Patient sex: M
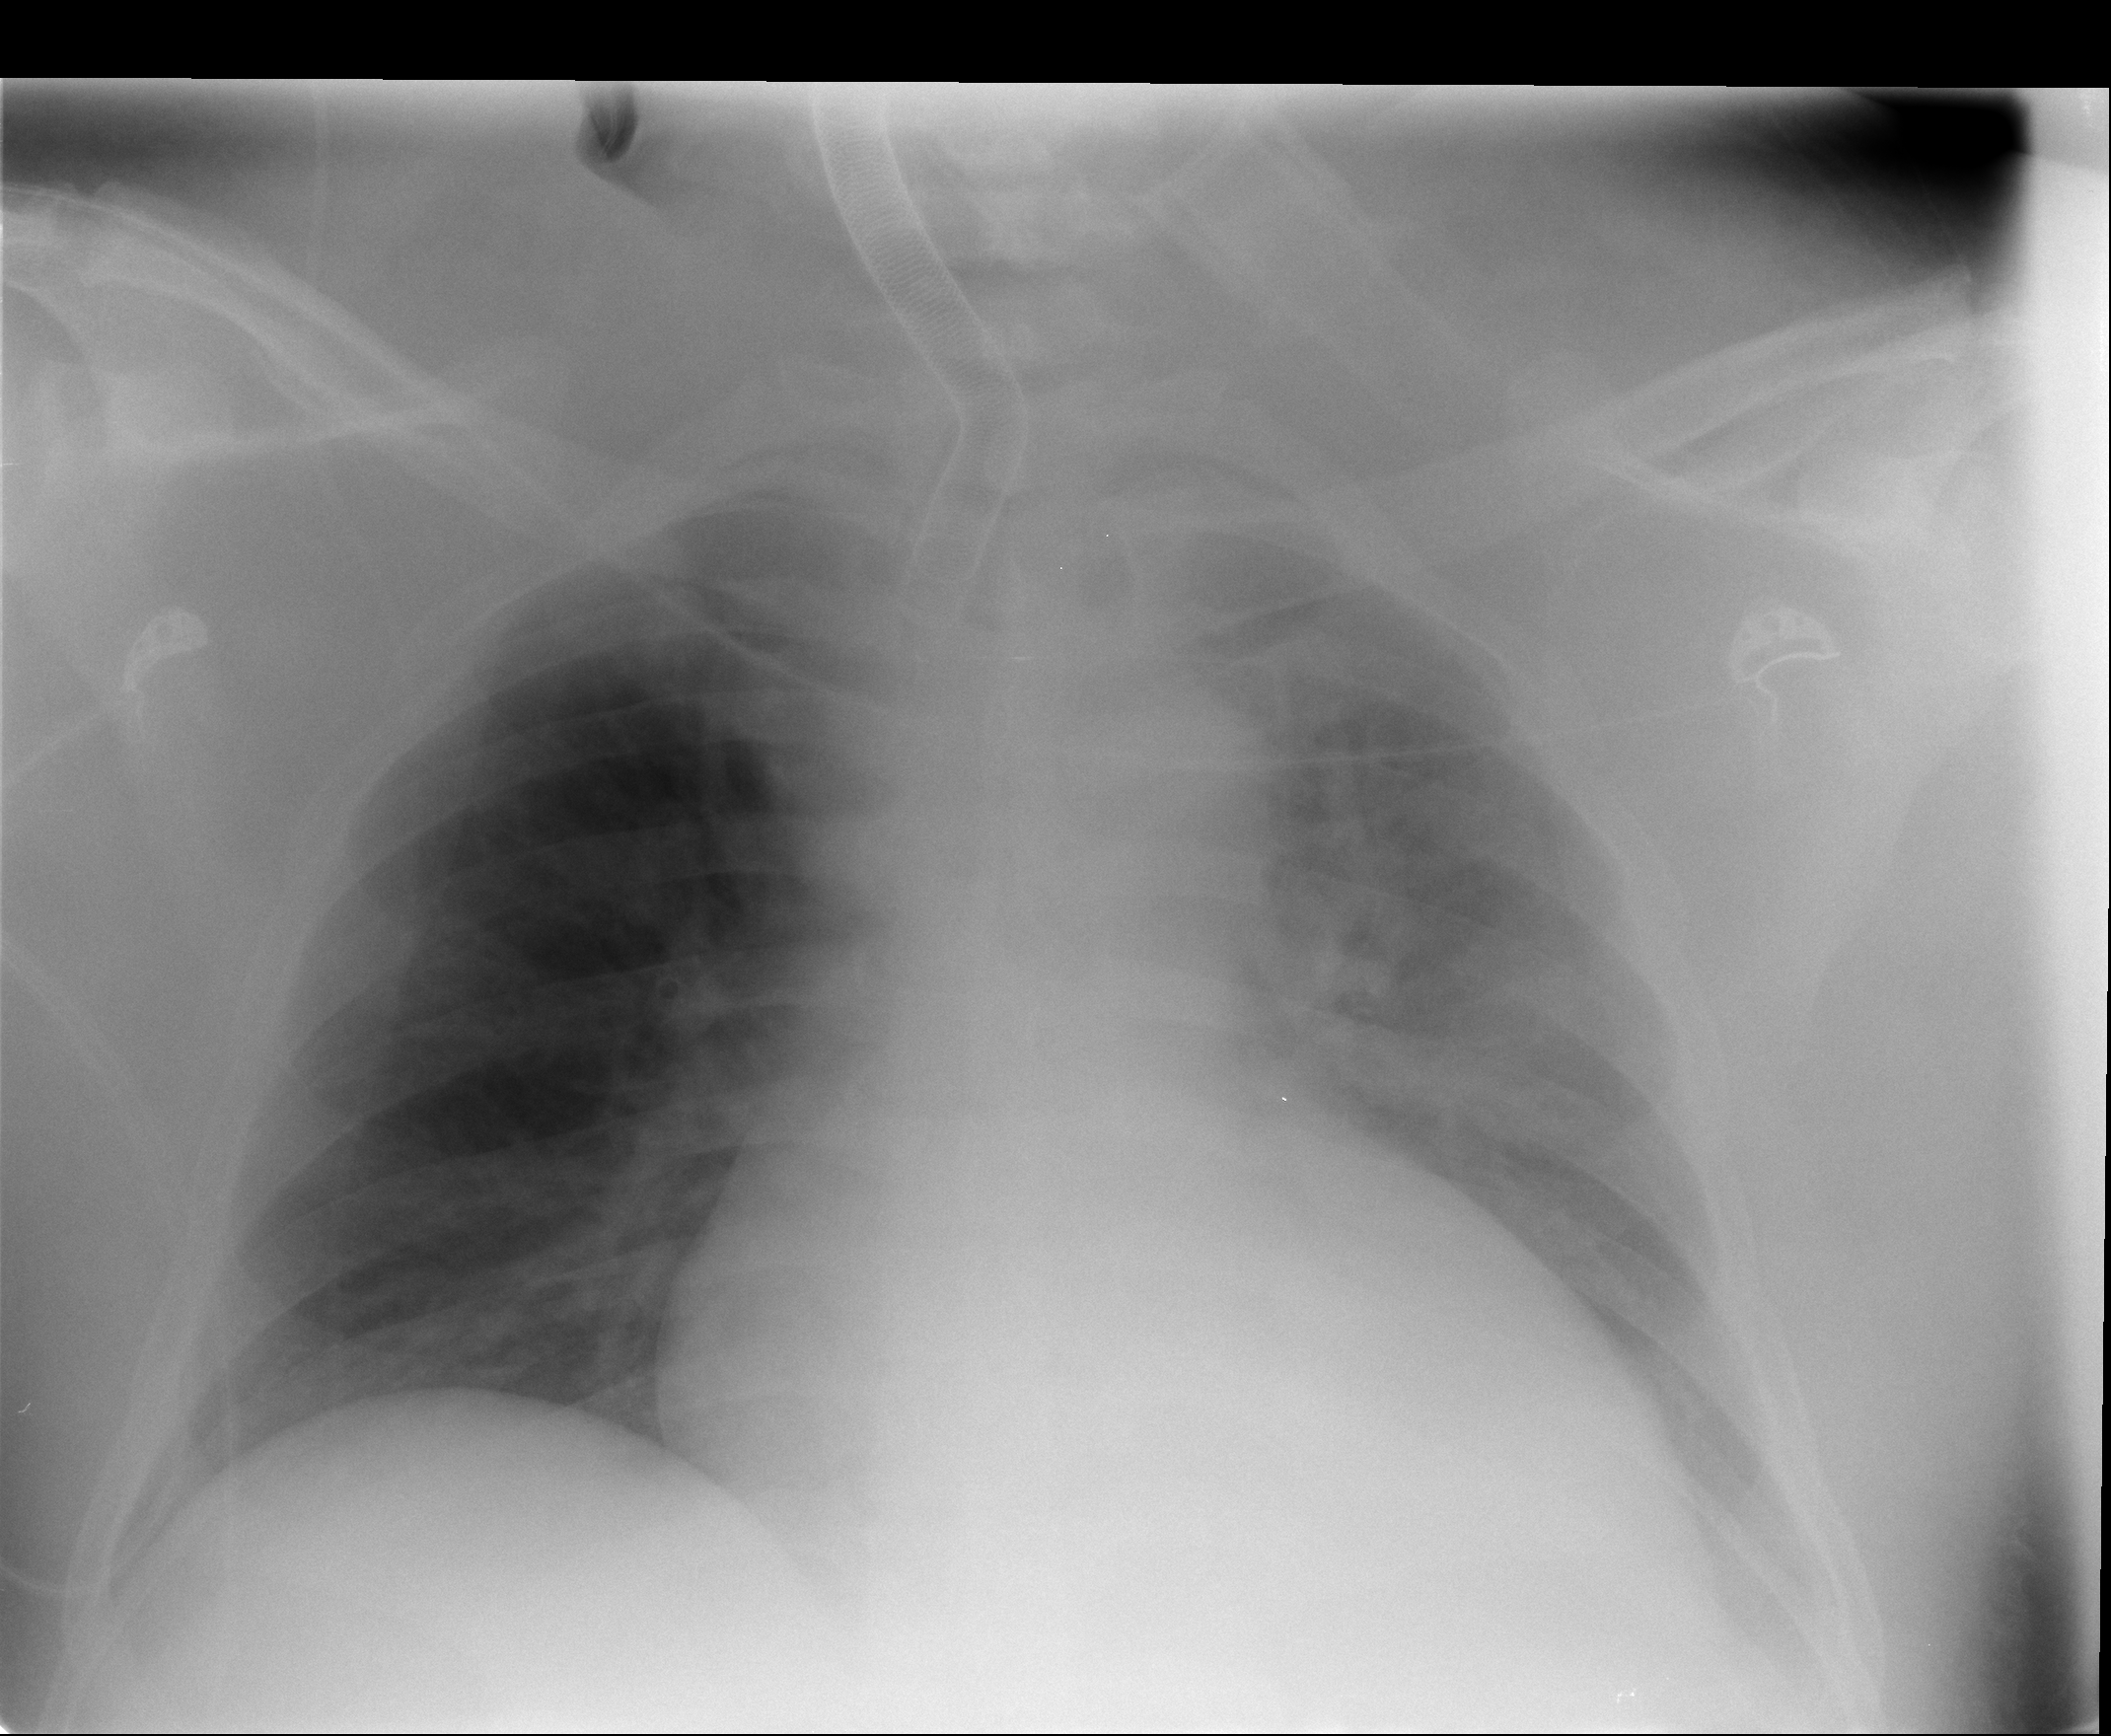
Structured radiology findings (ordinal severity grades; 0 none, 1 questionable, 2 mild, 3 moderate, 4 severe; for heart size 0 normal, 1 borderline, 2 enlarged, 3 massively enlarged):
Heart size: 1
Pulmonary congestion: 0
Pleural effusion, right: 0
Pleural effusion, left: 0
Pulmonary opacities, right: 0
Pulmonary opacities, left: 1
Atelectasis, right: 0
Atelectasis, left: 2